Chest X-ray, PA view. Patient: 39 years old, sex M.
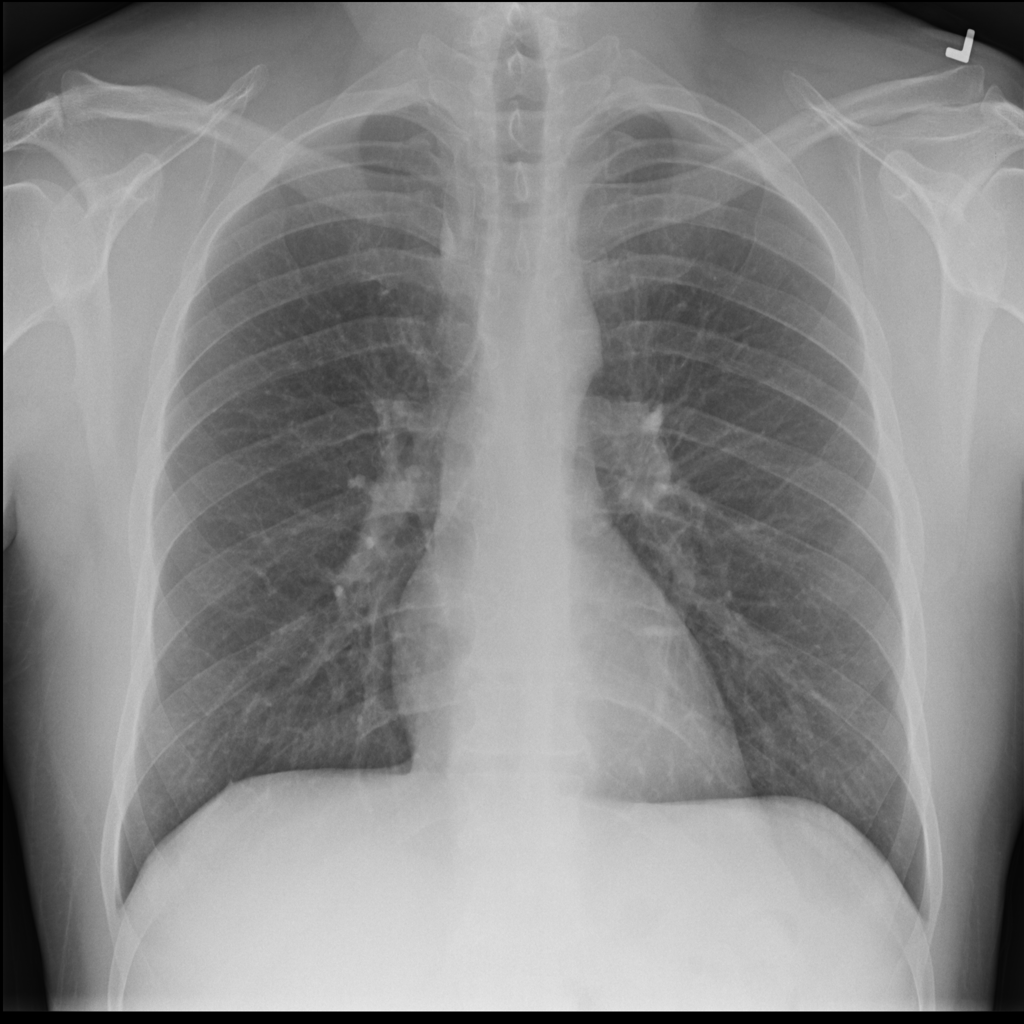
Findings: No Finding